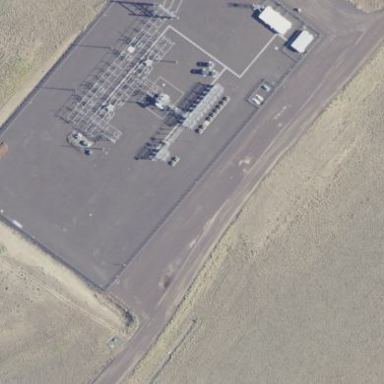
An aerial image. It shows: Power substation.